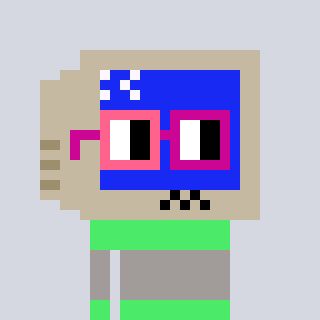
a pixel art character with square pink and red glasses, a old monitor-shaped head and a teal-colored body on a cool background